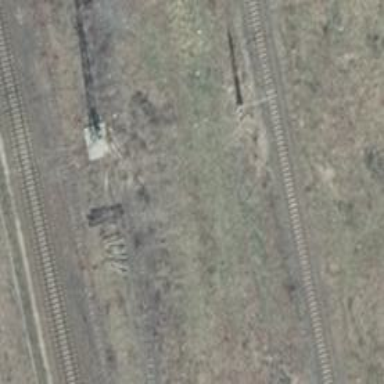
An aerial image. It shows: Disused railway yard.